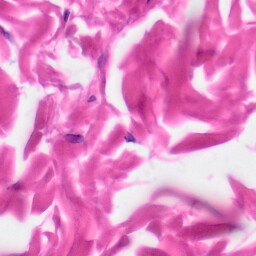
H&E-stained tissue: Skin